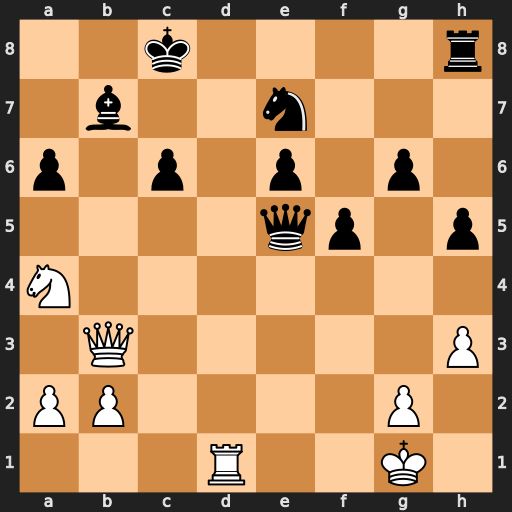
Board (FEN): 2k4r/1b2n3/p1p1p1p1/4qp1p/N7/1Q5P/PP4P1/3R2K1
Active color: w
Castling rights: -
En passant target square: -
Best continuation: Nb6+ Kc7 Rd7+